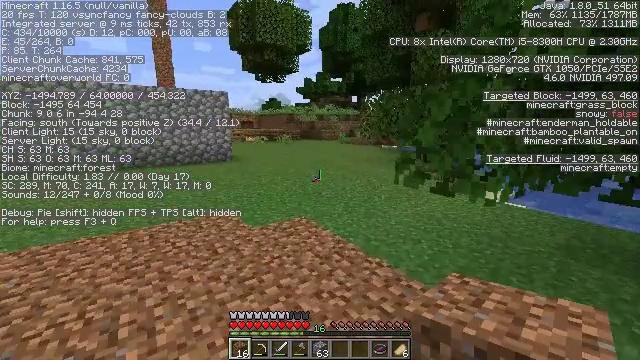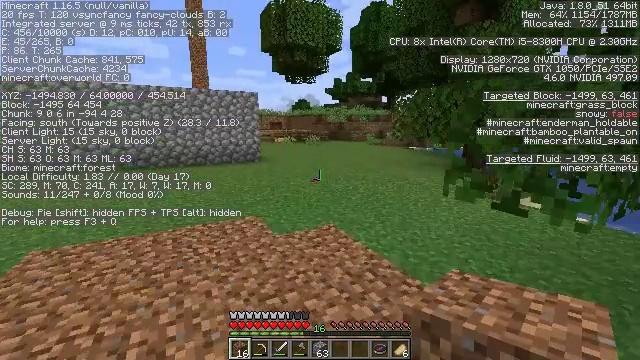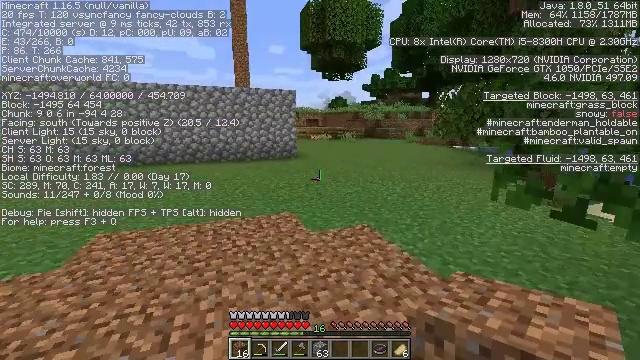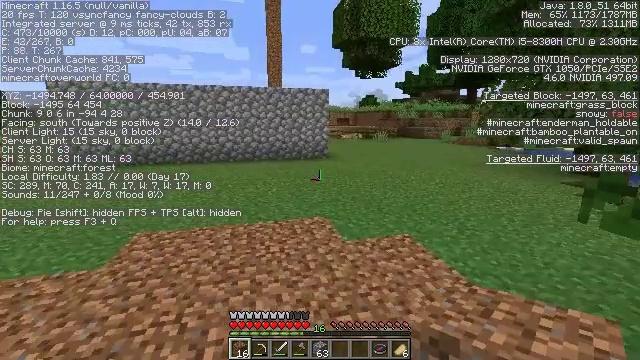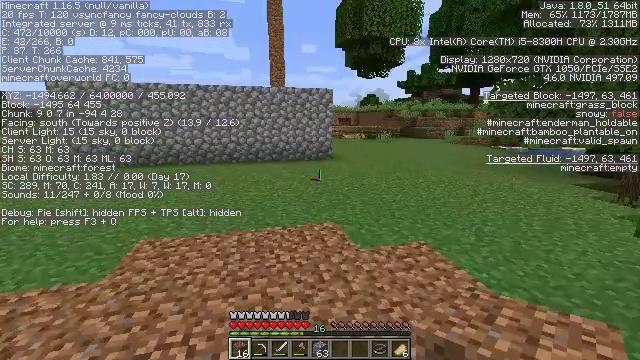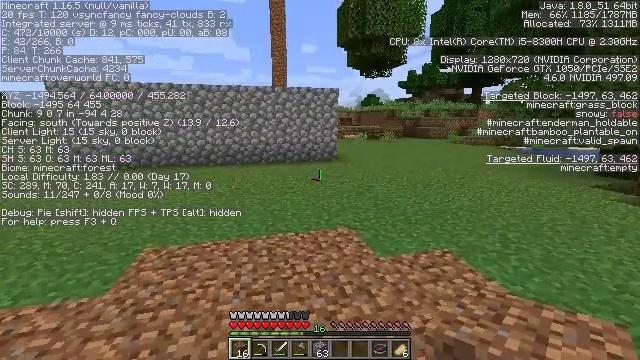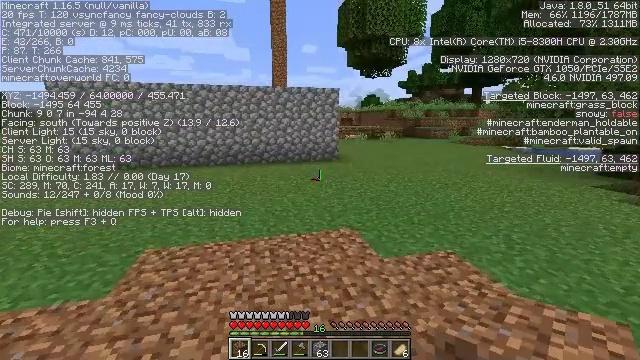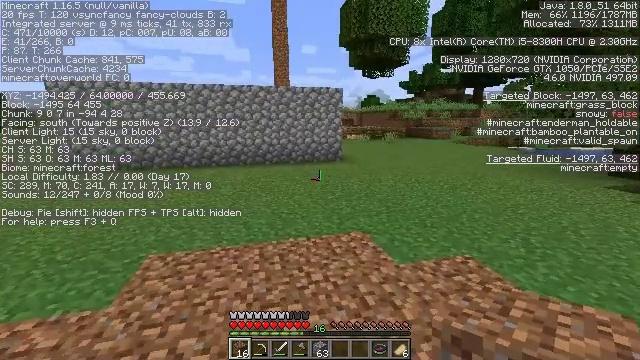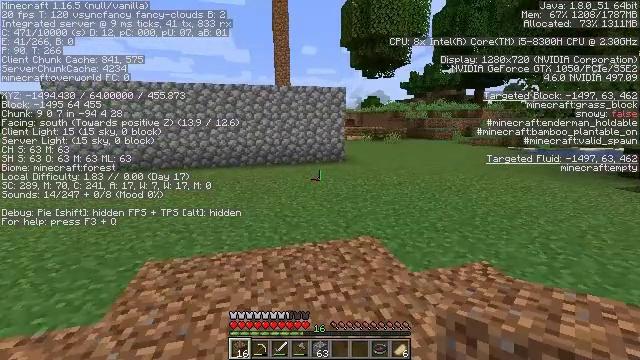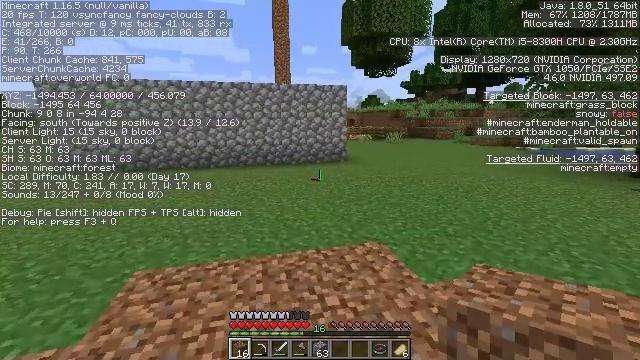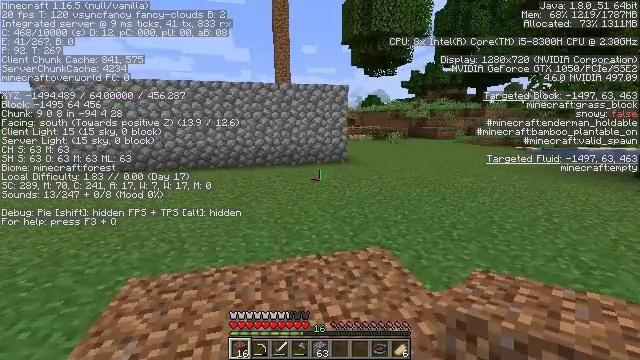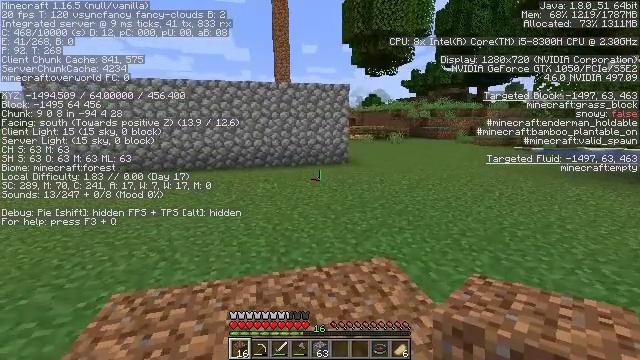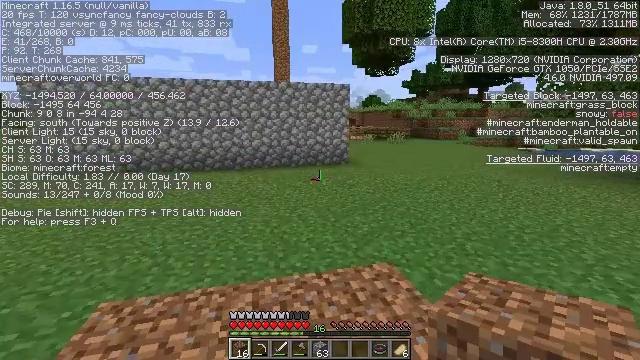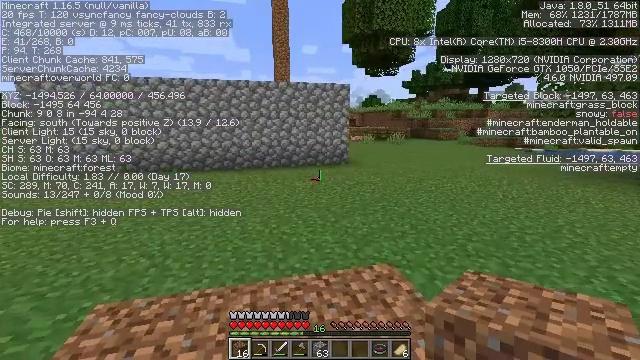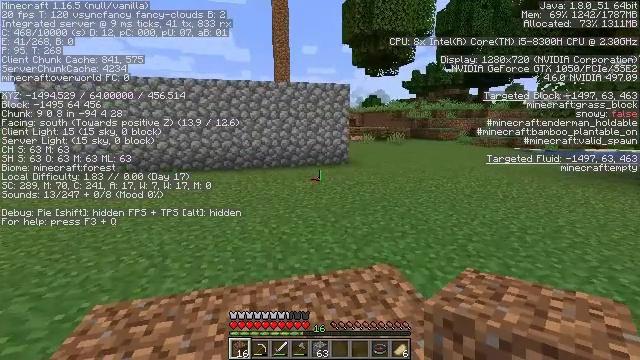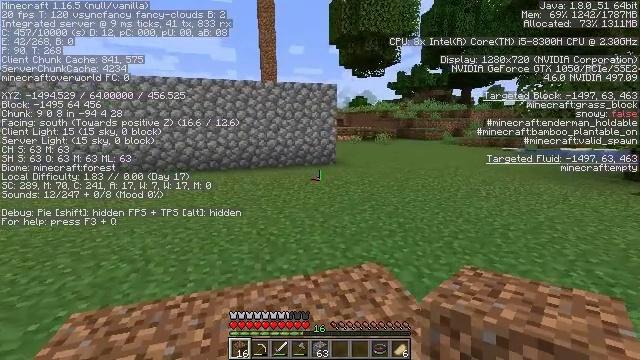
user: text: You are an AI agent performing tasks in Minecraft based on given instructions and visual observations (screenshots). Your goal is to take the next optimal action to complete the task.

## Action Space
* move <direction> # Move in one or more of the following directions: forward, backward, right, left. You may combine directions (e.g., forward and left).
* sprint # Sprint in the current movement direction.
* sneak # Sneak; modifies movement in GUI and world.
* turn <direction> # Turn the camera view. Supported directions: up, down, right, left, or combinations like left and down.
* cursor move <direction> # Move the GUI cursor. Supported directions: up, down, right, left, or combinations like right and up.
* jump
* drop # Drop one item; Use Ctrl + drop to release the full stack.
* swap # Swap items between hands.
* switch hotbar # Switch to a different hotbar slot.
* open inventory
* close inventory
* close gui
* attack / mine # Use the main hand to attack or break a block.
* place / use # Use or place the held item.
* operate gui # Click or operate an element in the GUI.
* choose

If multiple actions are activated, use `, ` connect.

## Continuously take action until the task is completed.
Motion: motion action
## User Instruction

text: Gather oak leaves by attacking.
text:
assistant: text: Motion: move forward and move left, turn left
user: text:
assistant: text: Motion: move forward and move left, turn left
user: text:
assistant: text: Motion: move forward and move left, turn left
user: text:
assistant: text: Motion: move forward and move left
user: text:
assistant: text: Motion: move forward and move left
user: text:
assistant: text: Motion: move forward and move left
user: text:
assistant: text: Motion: move forward
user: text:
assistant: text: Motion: move forward
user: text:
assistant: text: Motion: move forward
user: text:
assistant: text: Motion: move forward
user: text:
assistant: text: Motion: no_op
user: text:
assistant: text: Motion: no_op
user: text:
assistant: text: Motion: no_op
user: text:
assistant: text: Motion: no_op
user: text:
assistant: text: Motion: turn right
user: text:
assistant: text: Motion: turn right
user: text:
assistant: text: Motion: no_op
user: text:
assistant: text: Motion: no_op
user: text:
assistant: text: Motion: no_op
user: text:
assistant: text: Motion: no_op
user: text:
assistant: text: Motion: turn right
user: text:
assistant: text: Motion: turn right
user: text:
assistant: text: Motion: turn right, switch to hotbar 3
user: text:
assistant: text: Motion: turn right, switch to hotbar 3
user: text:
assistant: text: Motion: turn right and down, switch to hotbar 3
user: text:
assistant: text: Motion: turn right, switch to hotbar 3
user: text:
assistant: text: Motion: turn right
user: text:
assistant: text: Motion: turn up
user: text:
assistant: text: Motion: move forward, turn up
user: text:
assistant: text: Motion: move forward, turn left and up